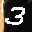
Label: 3